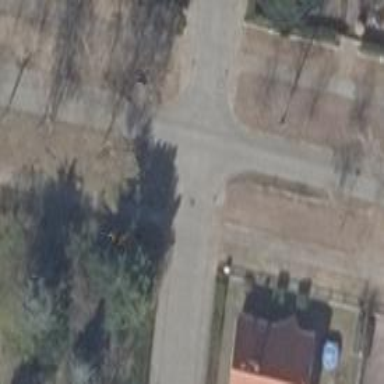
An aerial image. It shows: Residential road with sidewalks on both sides.